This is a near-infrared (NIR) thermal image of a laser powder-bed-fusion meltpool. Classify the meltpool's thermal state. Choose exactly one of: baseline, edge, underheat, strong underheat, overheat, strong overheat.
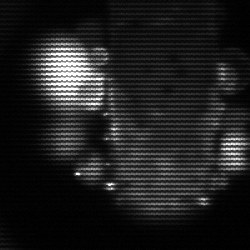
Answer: strong underheat